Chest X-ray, AP view. Patient: 9 years old, sex M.
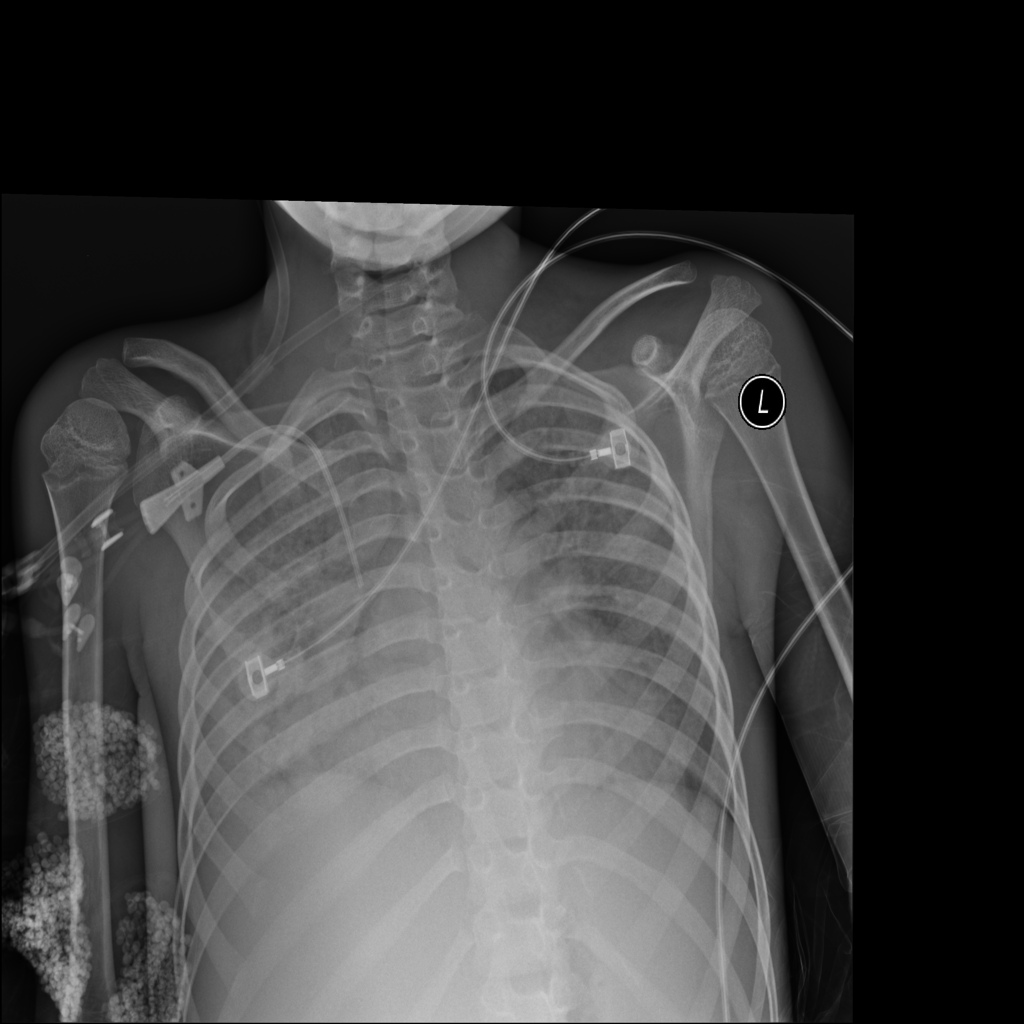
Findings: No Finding